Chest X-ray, PA view. Patient: 60 years old, sex F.
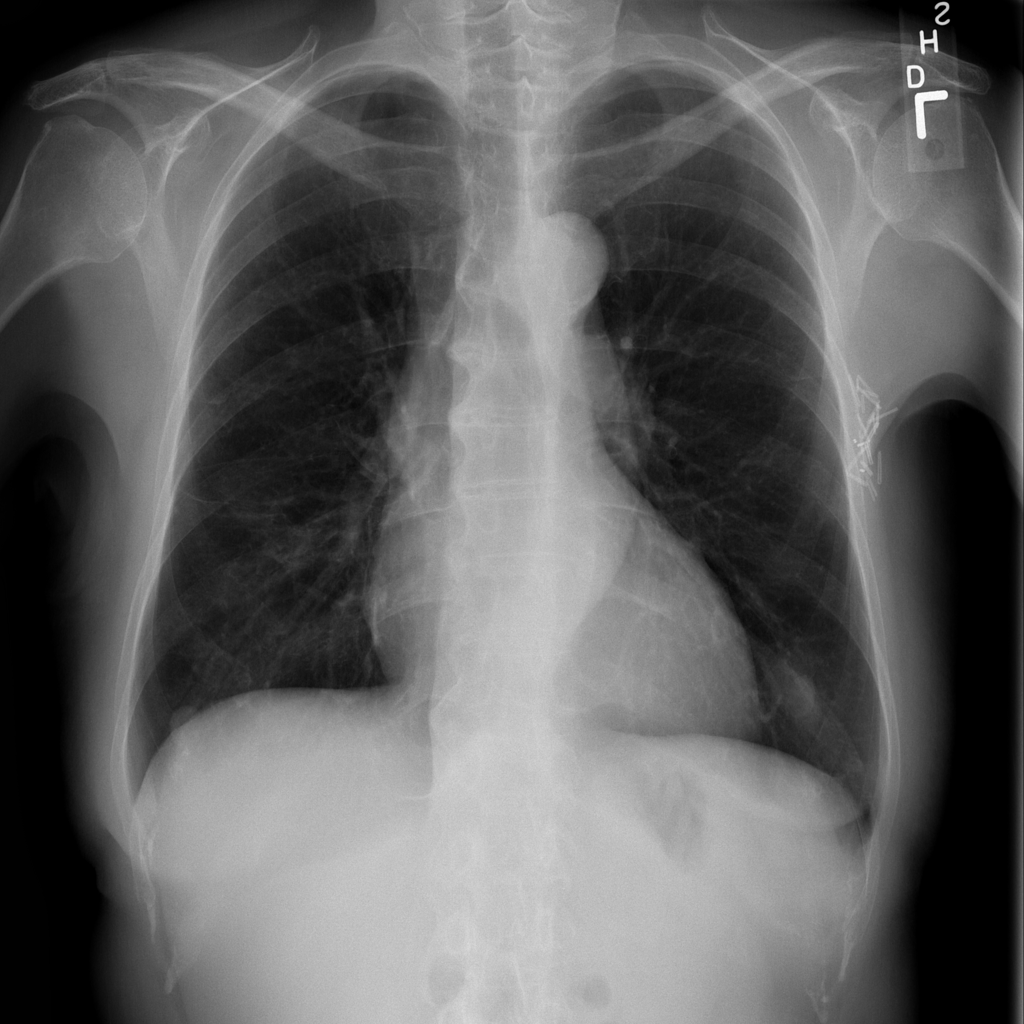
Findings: No Finding